Field crop: maize
Growth stage: 2
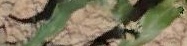
Species: maize